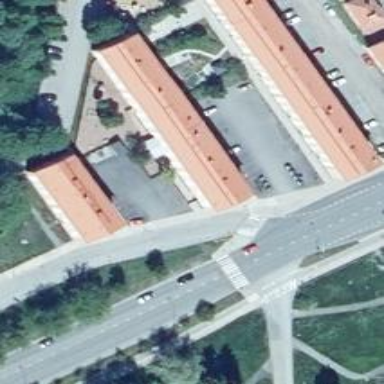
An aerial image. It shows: Kindergarten.